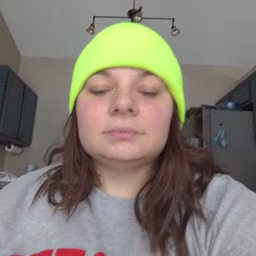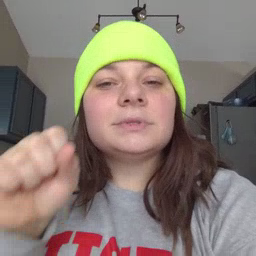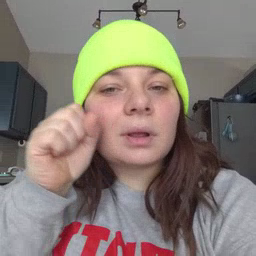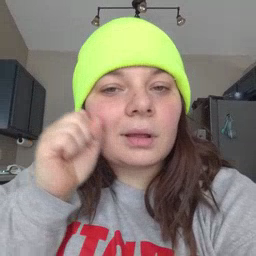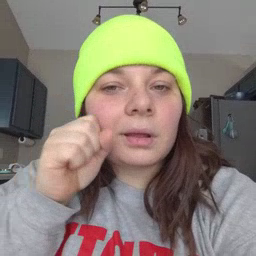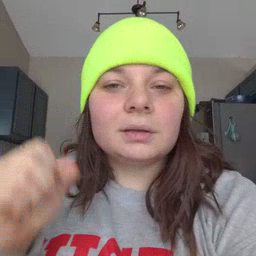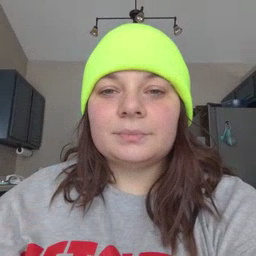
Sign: snack